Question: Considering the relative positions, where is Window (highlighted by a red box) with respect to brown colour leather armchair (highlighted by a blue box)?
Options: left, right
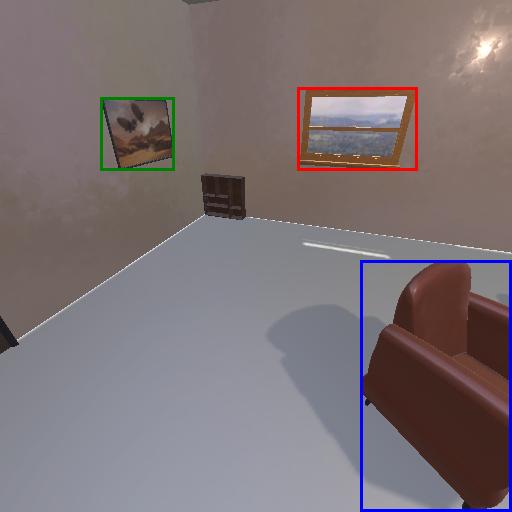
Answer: left